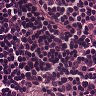
Metastatic tissue present: no